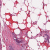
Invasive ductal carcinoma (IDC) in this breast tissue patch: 0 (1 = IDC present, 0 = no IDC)